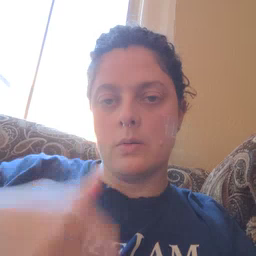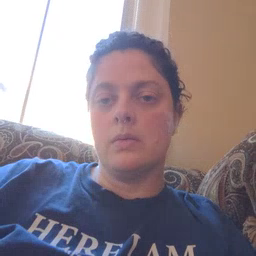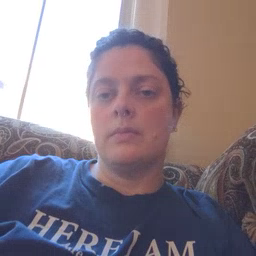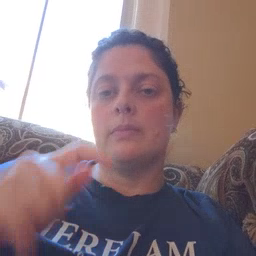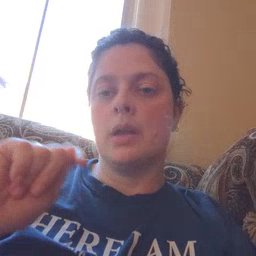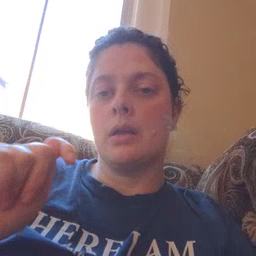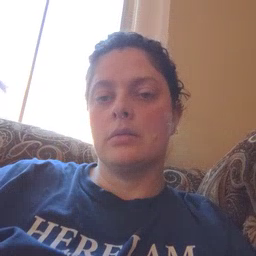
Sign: potty